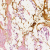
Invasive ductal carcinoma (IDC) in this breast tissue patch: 0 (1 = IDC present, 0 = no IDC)